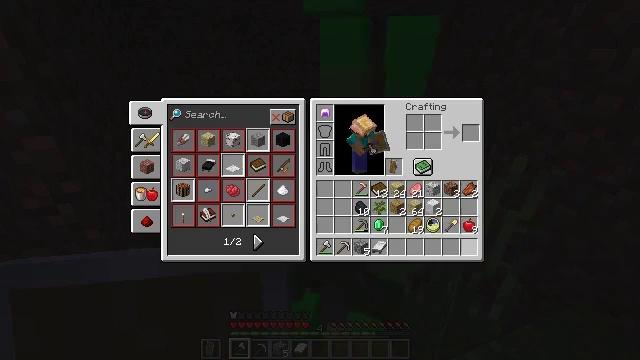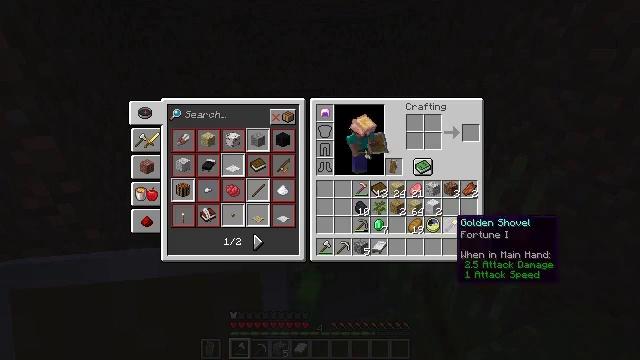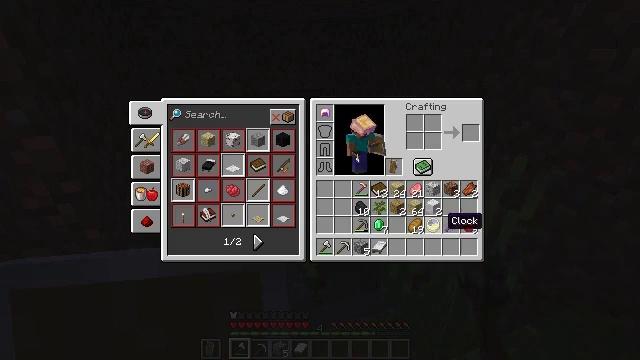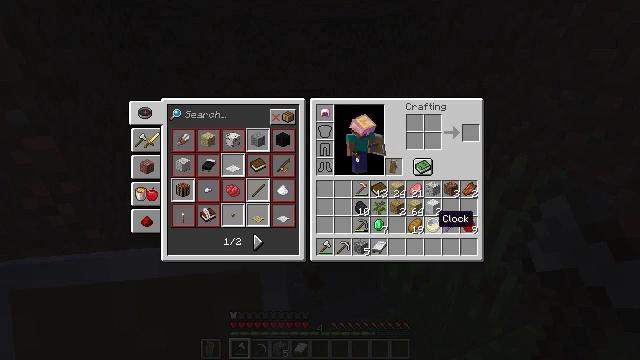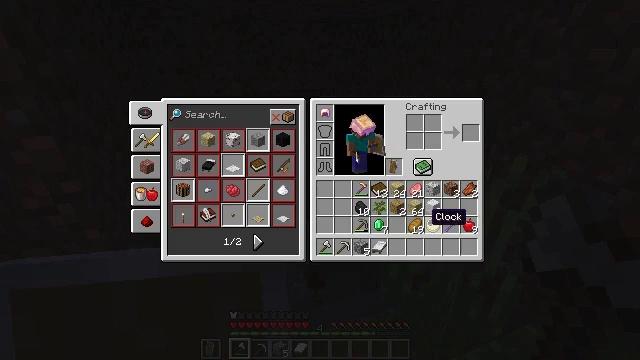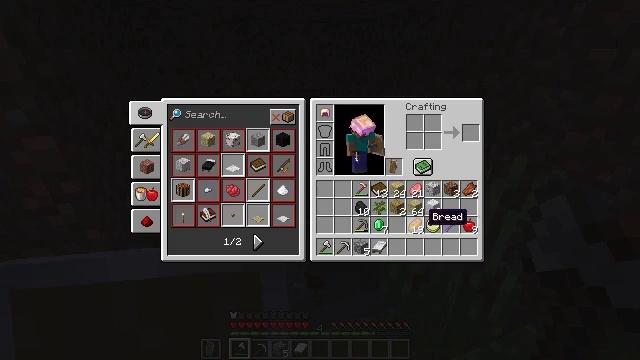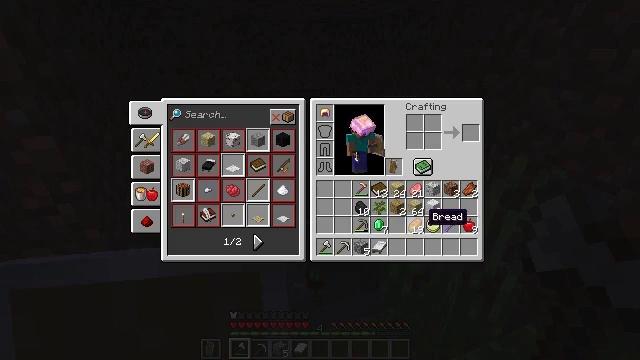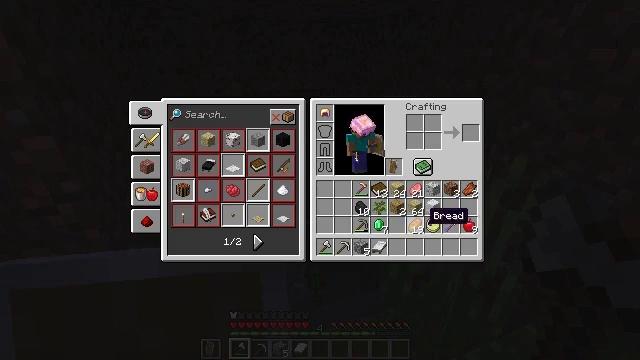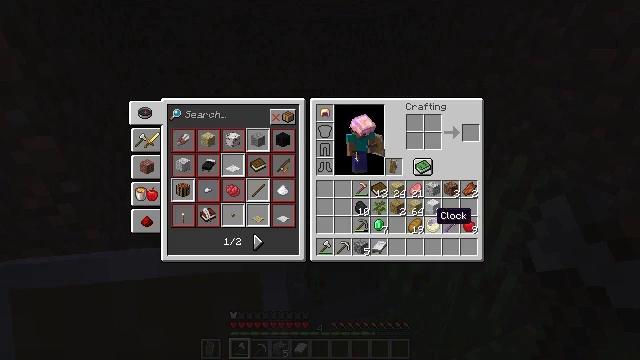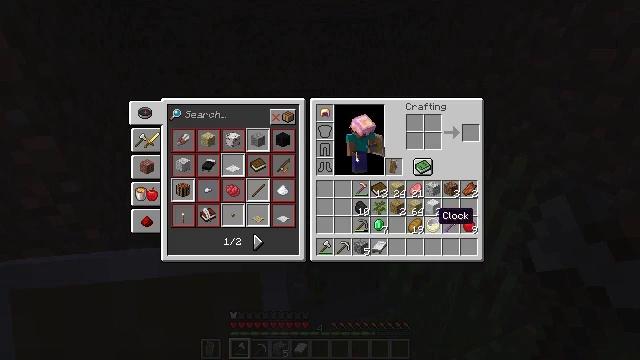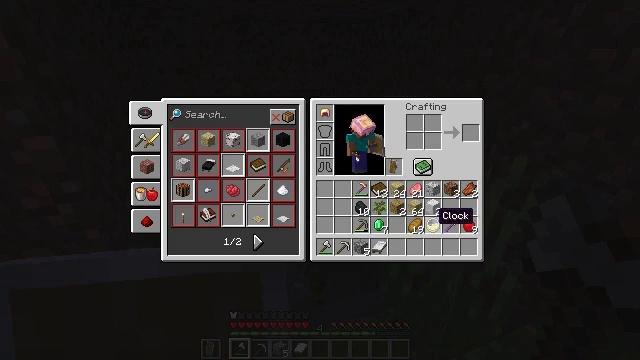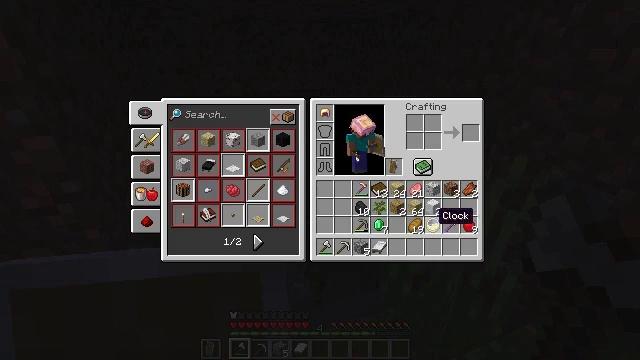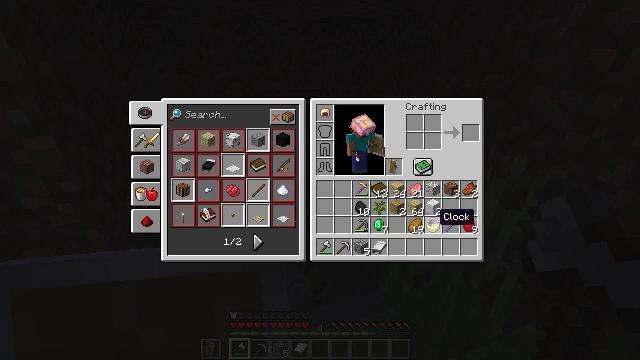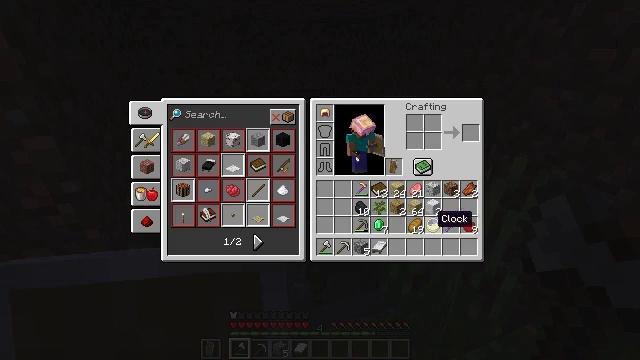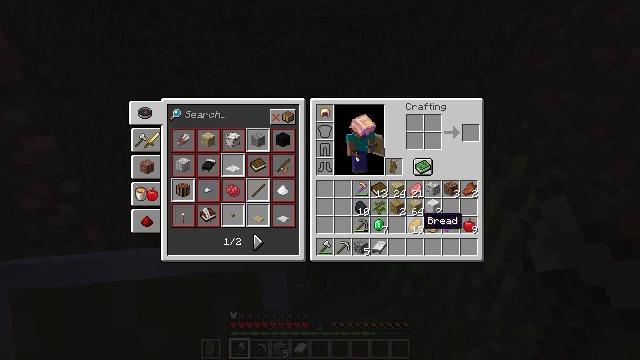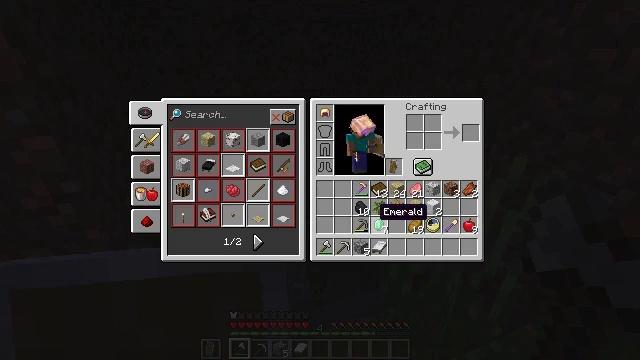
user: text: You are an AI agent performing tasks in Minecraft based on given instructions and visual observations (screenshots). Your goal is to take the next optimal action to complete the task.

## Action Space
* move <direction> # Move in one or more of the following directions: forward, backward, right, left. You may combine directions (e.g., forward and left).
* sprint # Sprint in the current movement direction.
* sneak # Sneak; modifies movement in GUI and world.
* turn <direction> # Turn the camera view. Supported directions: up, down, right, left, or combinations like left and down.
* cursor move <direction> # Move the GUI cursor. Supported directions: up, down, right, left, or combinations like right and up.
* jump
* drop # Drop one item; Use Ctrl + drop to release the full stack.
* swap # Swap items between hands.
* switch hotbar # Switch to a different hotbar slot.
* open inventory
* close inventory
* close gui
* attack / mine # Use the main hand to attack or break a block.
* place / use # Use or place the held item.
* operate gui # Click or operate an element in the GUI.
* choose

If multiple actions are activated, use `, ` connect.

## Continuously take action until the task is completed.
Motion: motion action
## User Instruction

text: Drop an oak sapling.
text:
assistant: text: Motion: sprint, cursor move left and up, open gui
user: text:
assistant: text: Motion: sprint, cursor move left
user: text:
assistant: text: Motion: sprint, cursor move left
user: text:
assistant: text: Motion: sprint, cursor move left
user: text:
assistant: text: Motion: sprint
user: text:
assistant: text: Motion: sprint
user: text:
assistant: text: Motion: sprint
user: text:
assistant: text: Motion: sprint, cursor move right
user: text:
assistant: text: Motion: sprint
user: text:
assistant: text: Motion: sprint
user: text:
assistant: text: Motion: sprint
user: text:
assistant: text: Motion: sprint
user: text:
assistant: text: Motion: sprint
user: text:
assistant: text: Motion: sprint, cursor move left
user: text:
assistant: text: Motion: sprint, cursor move left and up
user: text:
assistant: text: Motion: sprint
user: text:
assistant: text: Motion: sprint
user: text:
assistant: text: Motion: sprint
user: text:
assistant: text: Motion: sprint
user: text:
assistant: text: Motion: sprint
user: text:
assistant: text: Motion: sprint
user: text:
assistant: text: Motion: sprint
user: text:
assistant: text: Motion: sprint
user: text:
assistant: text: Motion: sprint
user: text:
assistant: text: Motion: sprint
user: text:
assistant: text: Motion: sprint, drop
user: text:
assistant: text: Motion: sprint, drop
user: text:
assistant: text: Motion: sprint, drop
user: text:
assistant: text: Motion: sprint, cursor move down
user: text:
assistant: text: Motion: sprint